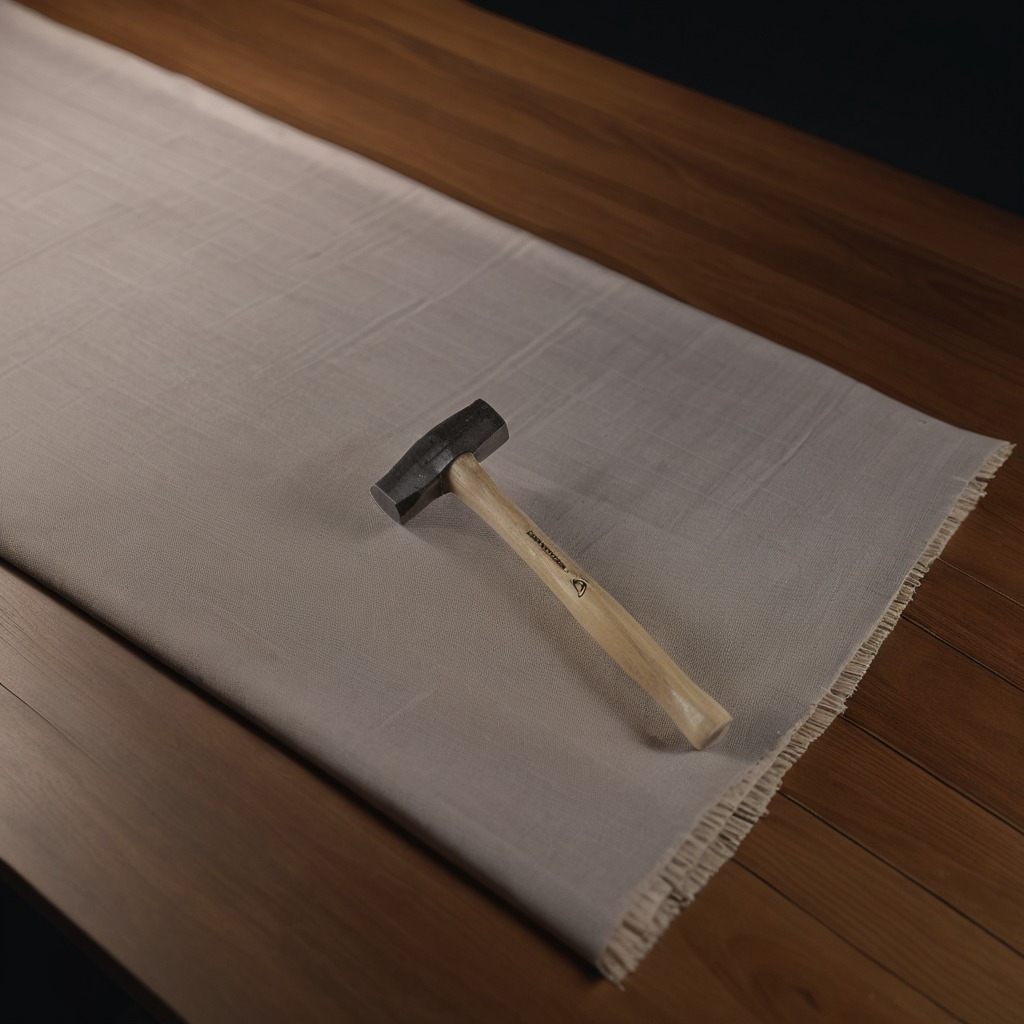
A hammer lies on the wooden table inside a workshop at night dim ambient light soft shadows worn but beneath the cloth.